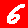
Digit: 6